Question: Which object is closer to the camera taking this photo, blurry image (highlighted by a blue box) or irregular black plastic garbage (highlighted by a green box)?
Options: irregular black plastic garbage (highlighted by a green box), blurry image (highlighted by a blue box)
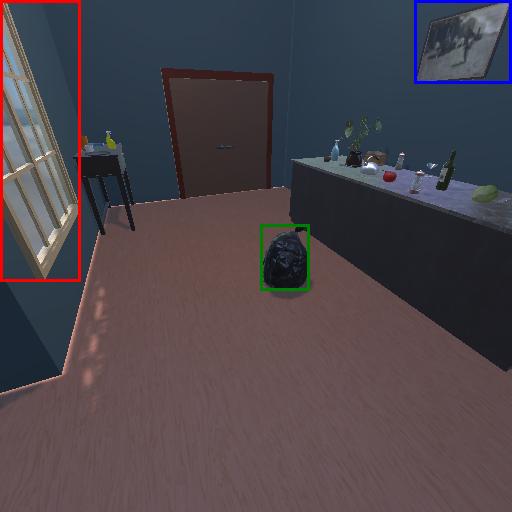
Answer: irregular black plastic garbage (highlighted by a green box)